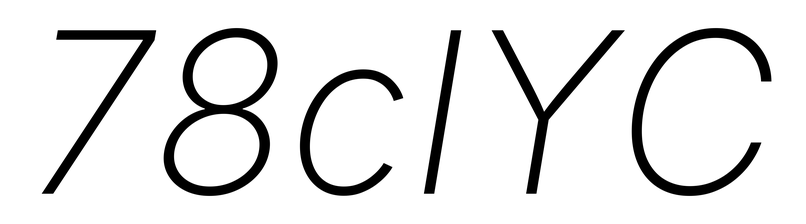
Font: Inter-Italic_ExtraLight_Italic